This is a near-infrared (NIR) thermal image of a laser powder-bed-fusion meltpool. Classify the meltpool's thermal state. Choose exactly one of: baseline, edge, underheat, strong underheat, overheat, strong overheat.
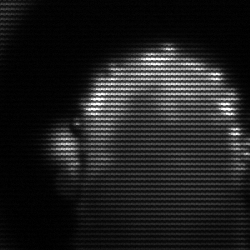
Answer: baseline